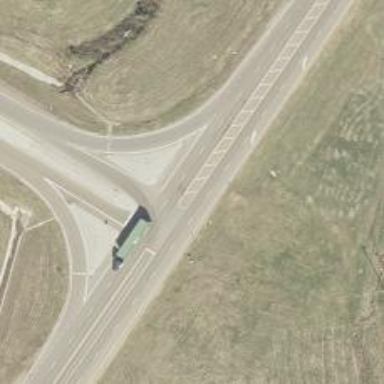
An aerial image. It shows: Trunk link road with asphalt surface.